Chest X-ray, PA view. Patient: 29 years old, sex M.
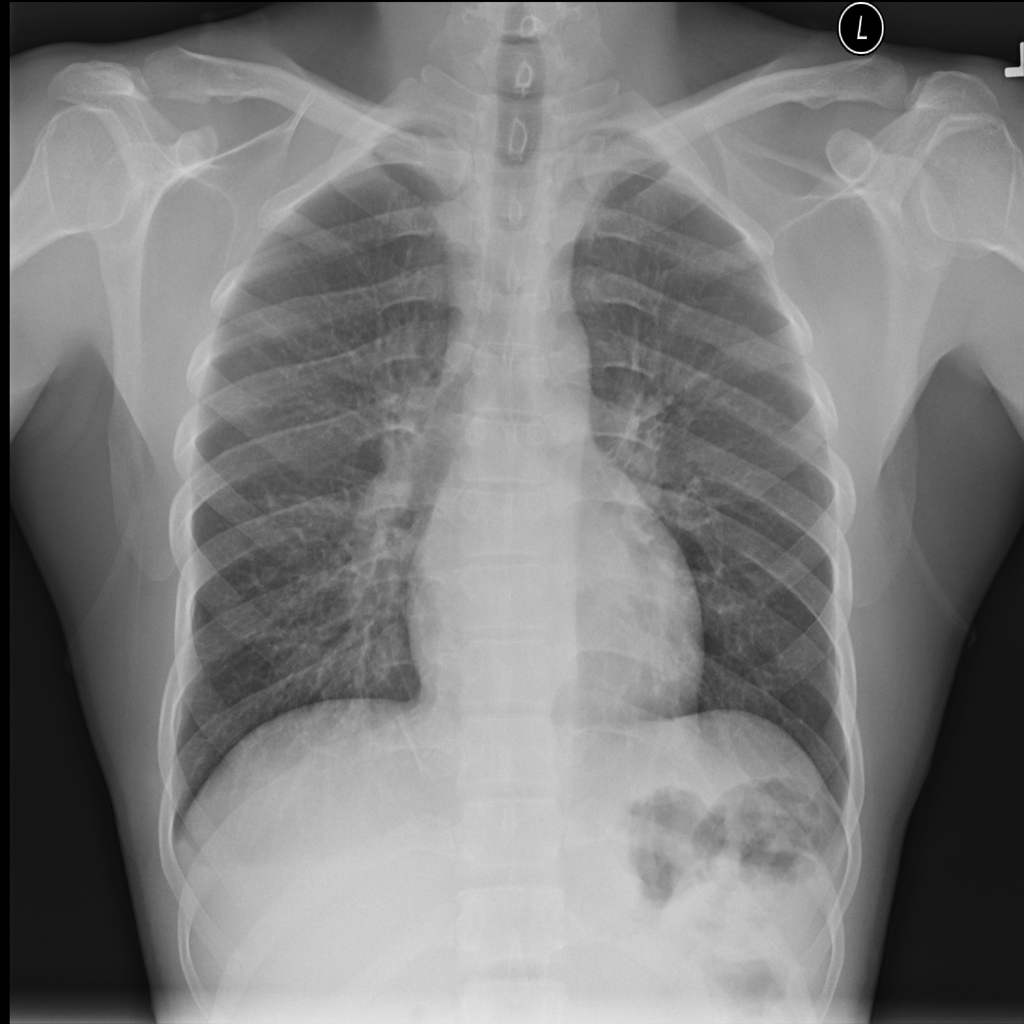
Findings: Infiltration